【题型】解答题　【知识点】平面几何　【难度】medium
如图, 半圆 $O$ 的直径 $AB = 4$, 点 $C$ 是 $\overrightarrow{AB}$ 上一点(不与点 $A$, $B$ 重合), 点 $D$ 是 $\overrightarrow{BC}$ 的中点, 分别联结 $AC$, $BD$。

(1) 当 $AC$ 是圆 $O$ 的内接正六边形的边时, 求 $BD$ 的长；

(2) 设 $AC = x$, $BD = y$, 求 $y$ 与 $x$ 之间的函数解析式, 并写出 $x$ 的取值范围；

(3) 定义：三角形一边上的中线把这个三角形分成两个小三角形, 如果其中有一个小三角形是等腰三角形, 且这条中线是这个小三角形的腰, 那么这条中线就称为这个三角形的中腰线。分别延长 $AC$, $BD$ 相交于点 $P$, 联结 $PO$。$PO$ 是 $\triangle PAB$ 的中腰线, 求 $AC$ 的长。

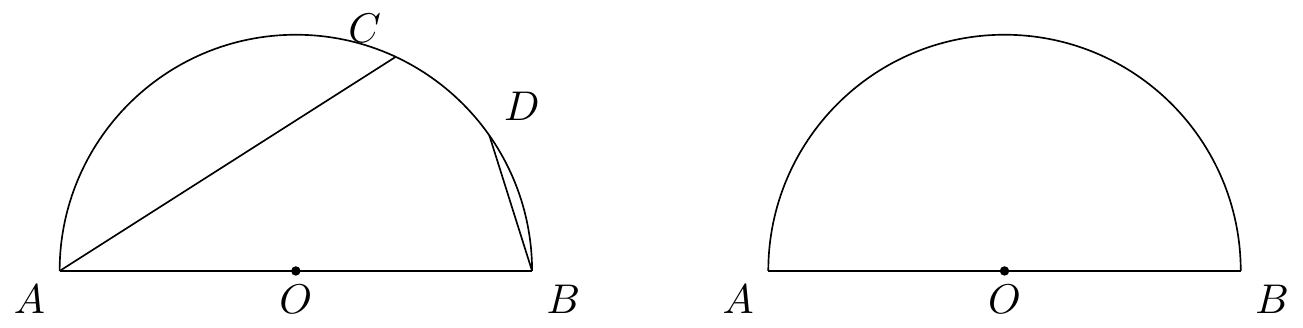
【解答】
解：(1) 如图 1, 联结 $OC$, $OD$,

$\because$ $\odot O$ 的直径 $AB = 4$,

$\therefore$ $OA = OB = OC = OD = \frac{1}{2}AB = 2$,

$\because$ $AC$ 是 $\odot O$ 的内接正六边形的边,

$\therefore$ $\angle AOC = \frac{1}{6} \times 360^\circ = 60^\circ$,

$\therefore$ $\angle BOC = 180^\circ - \angle AOC = 120^\circ$,

$\because$ 点 $D$ 是 $\overrightarrow{BC}$ 的中点,

$\therefore$ $\overrightarrow{BD} = \overrightarrow{CD}$,

$\therefore$ $\angle BOD = \angle COD = \frac{1}{2} \angle BOC = 60^\circ$,

$\therefore$ $\Delta BOD$ 是等边三角形,

$\therefore$ $BD = OB = 2$,

$\therefore$ $BD$ 的长是 2。

(2) 如图 2, 联结 $OD$、$BC$ 交于点 $E$,

$\because$ 点 $C$ 在 $\overrightarrow{AB}$ 上运动, 且点 $C$ 不与点 $A$、$B$ 重合,

$\therefore$ $0 < AC < 4$,

$\therefore$ $0 < x < 4$,

$\because$ $\overrightarrow{BD} = \overrightarrow{CD}$,

$\therefore$ $OD \perp BC$, $BE = CE$,

$\therefore$ $\angle OEB = \angle DEB = 90^\circ$, $OE = \frac{1}{2} AC = \frac{1}{2}x$,

$\therefore$ $DE = 2 - \frac{1}{2}x$, $BE^2 = OB^2 - OE^2 = 2^2 - (\frac{1}{2}x)^2 = 4 - \frac{1}{4}x^2$,

$\therefore$ $BD^2 = DE^2 + BE^2 = (2 - \frac{1}{2}x)^2 + 4 - \frac{1}{4}x^2 = 8 - 2x$,

$\therefore$ $y^2 = 8 - 2x$,

$\therefore$ $y = \sqrt{8 - 2x}(0 < x < 4)$。

(3) $\because$ 点 $P$ 在 $BD$ 的延长线上,

$\therefore$ 点 $P$ 不在 $\odot O$ 上,

$\therefore$ $PO \neq OB$, $PO \neq OA$,

当 $PO = PB$ 时, 如图 3, 联结 $OD$、$BC$ 交于点 $E$,

$\therefore$ $BE = CE$, $OB = OA$,

$\therefore$ $OE // AC$,

$\therefore$ $\frac{BD}{PD} = \frac{BE}{CE} = 1$,

$\therefore$ $BD = PD$,

$\therefore$ $\angle ODB = \angle PBO = \angle POB$, $\angle OBD = \angle PBO$,

$\therefore$ $\triangle OBD \sim \triangle PBO$,

$\therefore$ $\frac{BD}{OB} = \frac{OB}{PB} = \frac{OB}{2BD}$,

$\therefore$ $BD^2 = \frac{OB^2}{2} = \frac{2^2}{2} = 2$,

由(2)得 $BD^2 = 8 - 2x = 8 - 2AC$,

$\therefore$ $8 - 2AC = 2$, 解得 $AC = 3$；

当 $PO = PA$ 时, 如图 4, 联结 $OD$、$BC$ 交于点 $E$, 联结 $OC$, 则 $OA = OC$,

$\therefore$ $BD = PD$, $OB = OA$,

$\therefore$ $PA = 2OD = 4$,

$\therefore$ $\angle OCA = \angle PAO = \angle POA$, $\angle OAC = \angle PAO$,

$\therefore$ $\triangle OAC \sim \triangle PAO$,

$\therefore$ $\frac{AC}{OA} = \frac{OA}{PA}$,

$\therefore$ $AC = \frac{OA^2}{PA} = \frac{2^2}{4} = 1$,

综上所述, $AC$ 的长为 3 或 1。

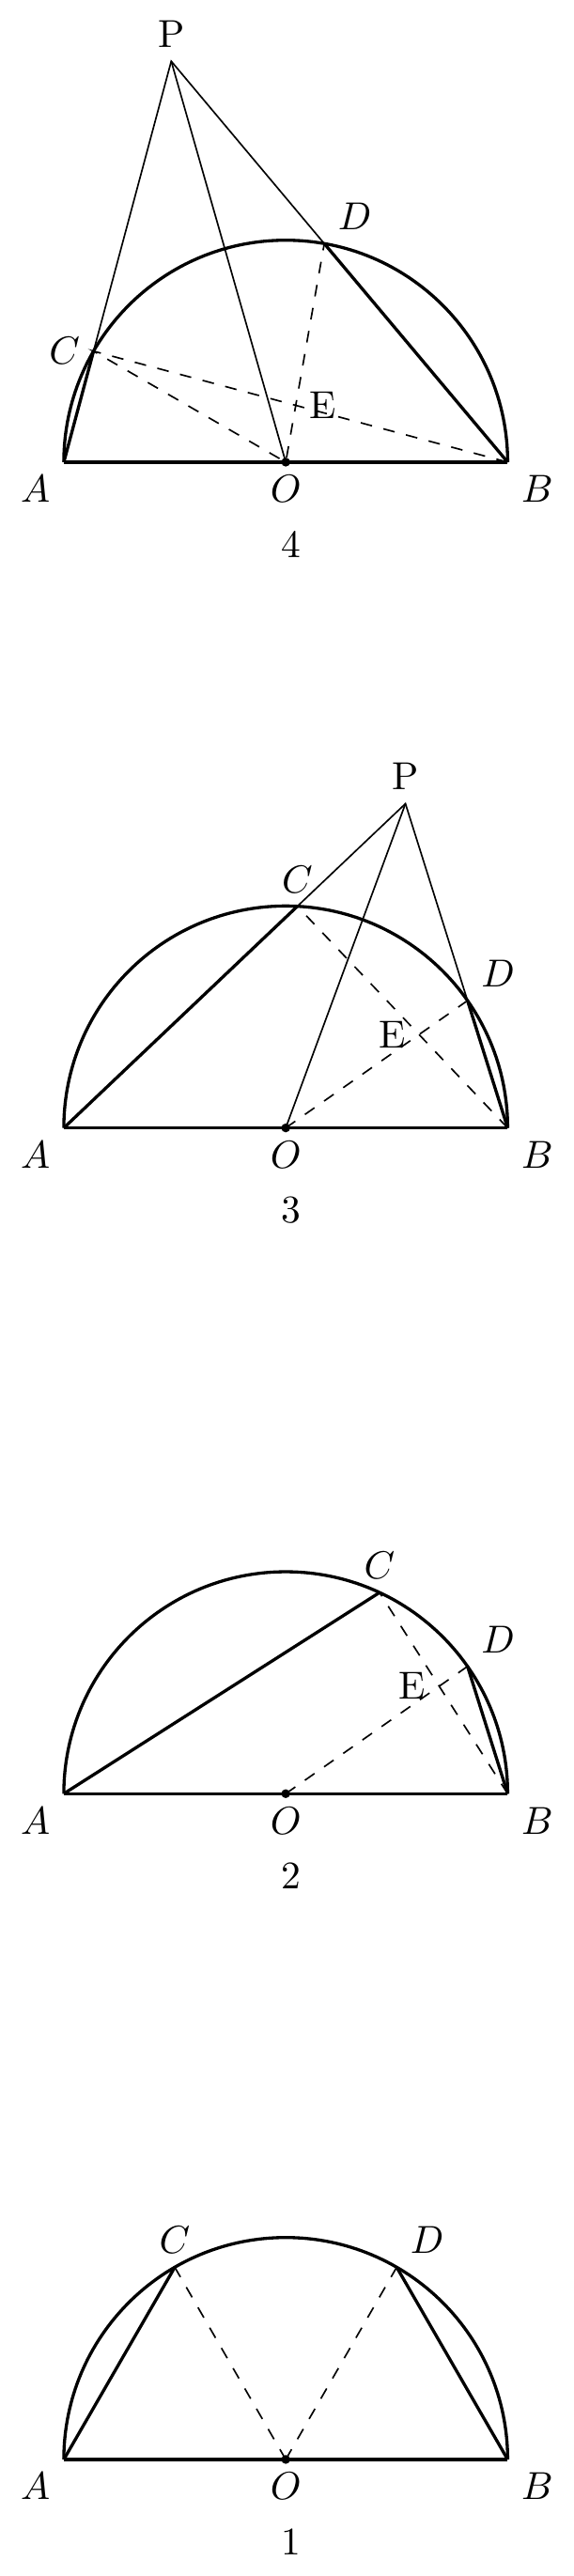